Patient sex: F
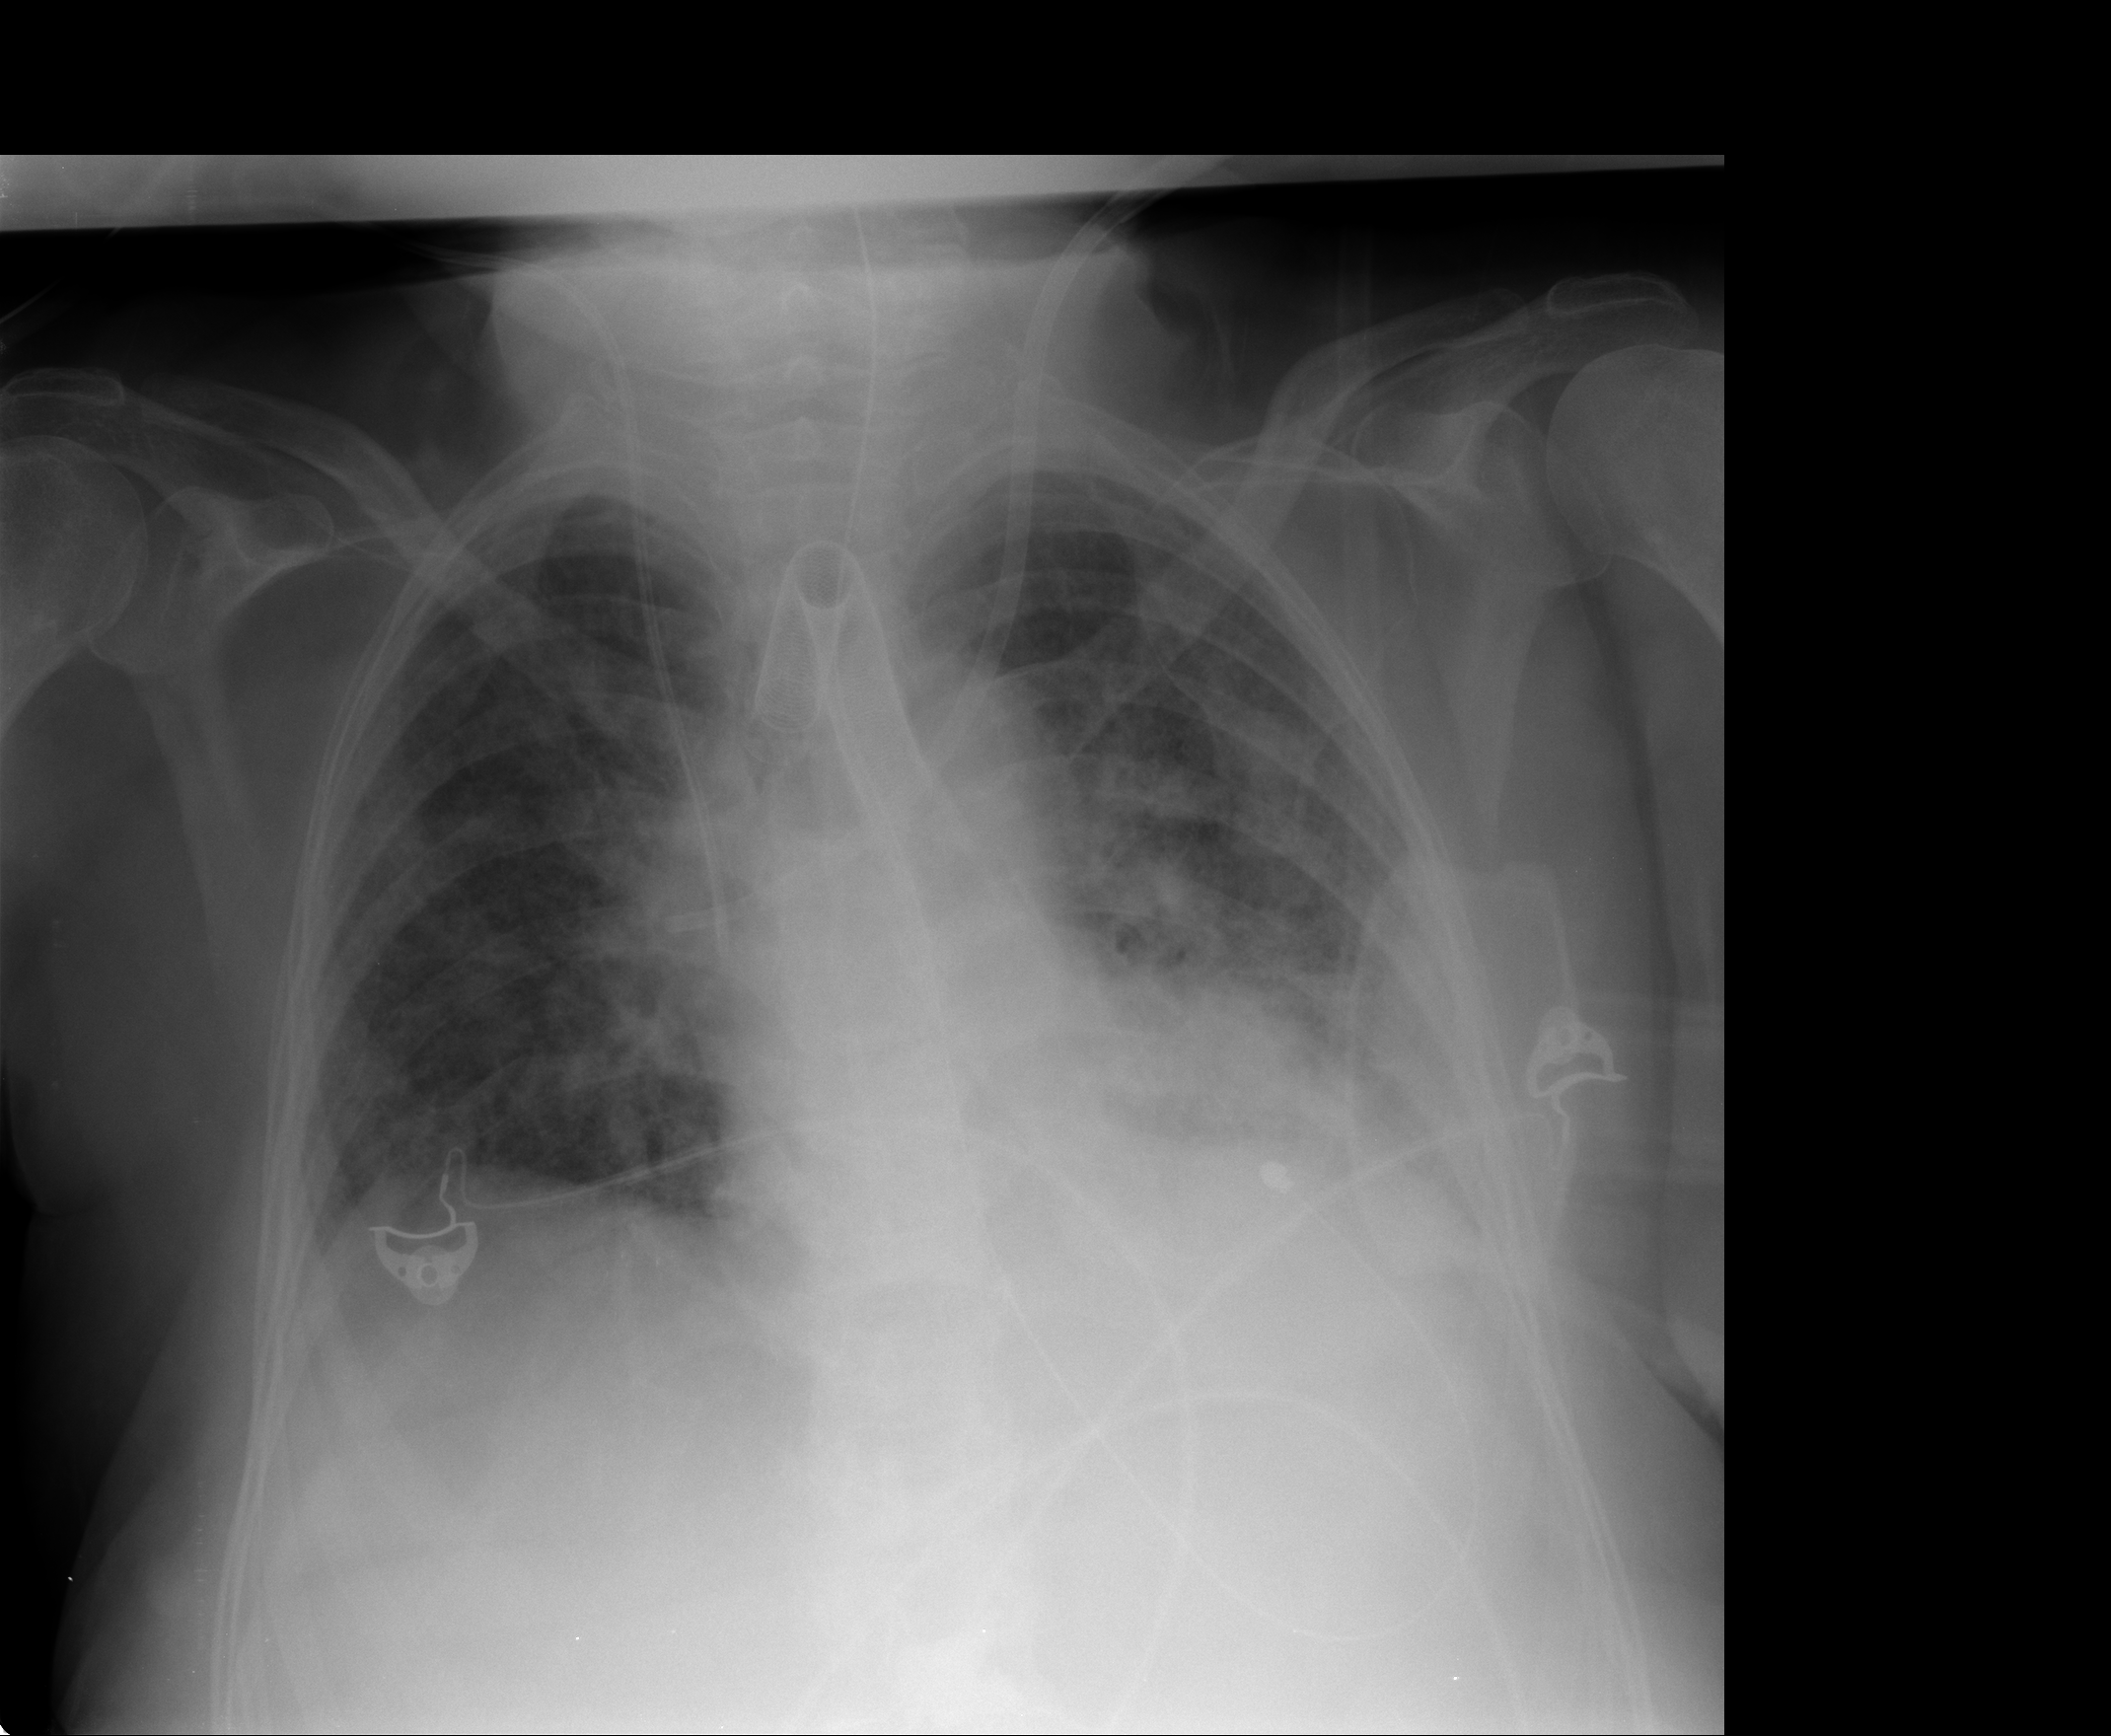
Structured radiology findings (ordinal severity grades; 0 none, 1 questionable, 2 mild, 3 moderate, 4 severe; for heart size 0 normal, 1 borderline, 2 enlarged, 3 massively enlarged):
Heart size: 2
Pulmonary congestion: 2
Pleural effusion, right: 0
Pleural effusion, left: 2
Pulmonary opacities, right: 2
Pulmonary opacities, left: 3
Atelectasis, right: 2
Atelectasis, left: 3